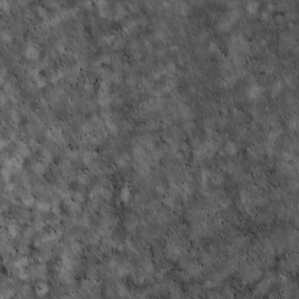
Label: non_frost